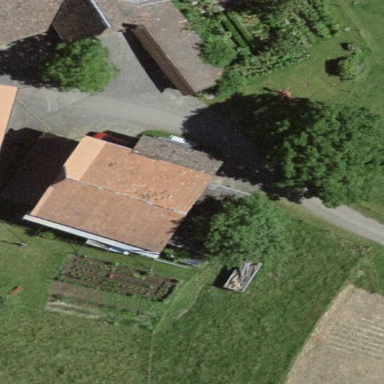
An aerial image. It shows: Barn.